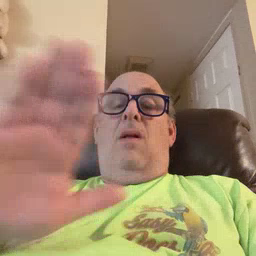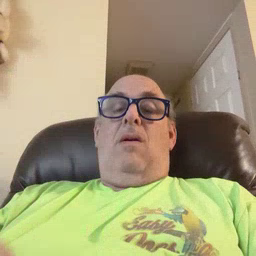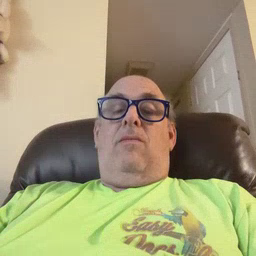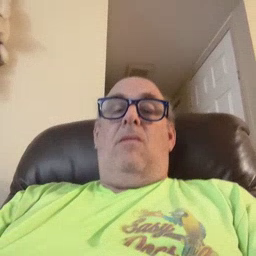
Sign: clean